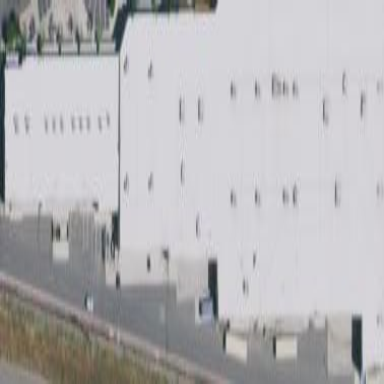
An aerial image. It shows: Commercial building.